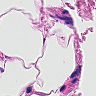
Metastatic tissue present: no